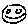
Label: smiley face